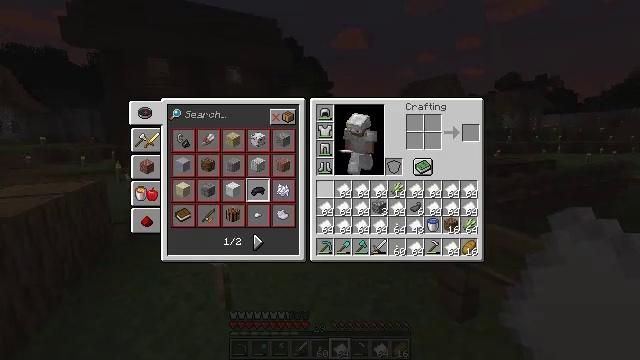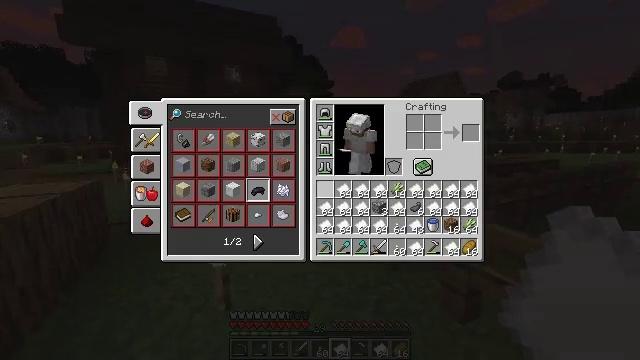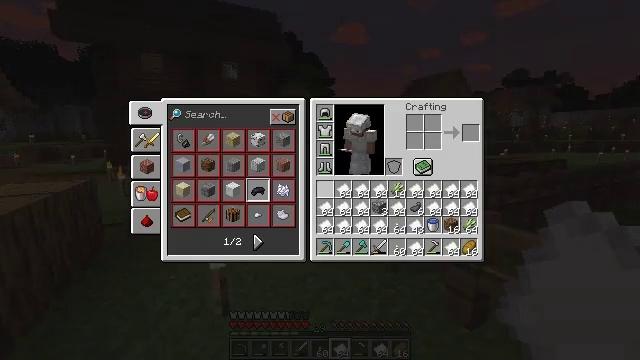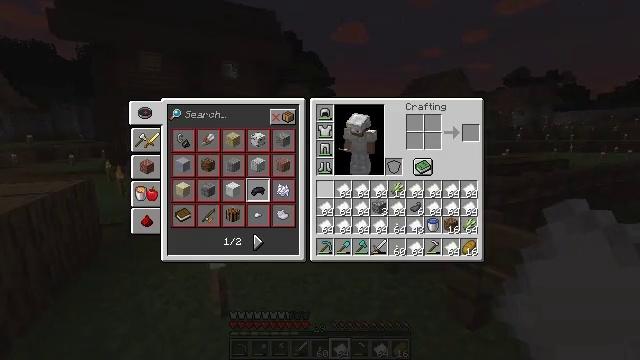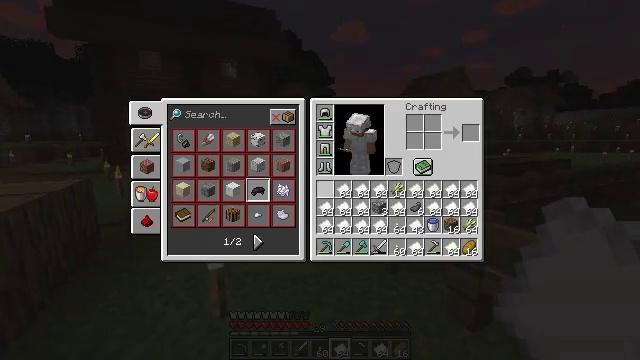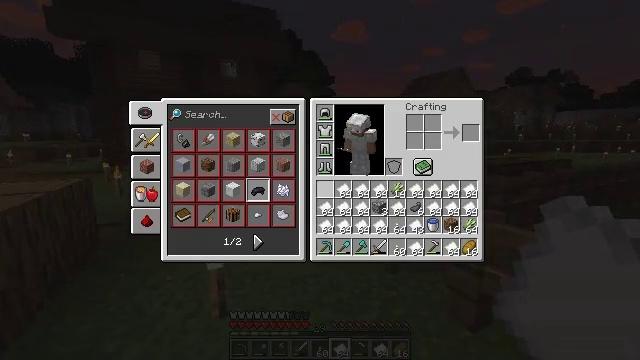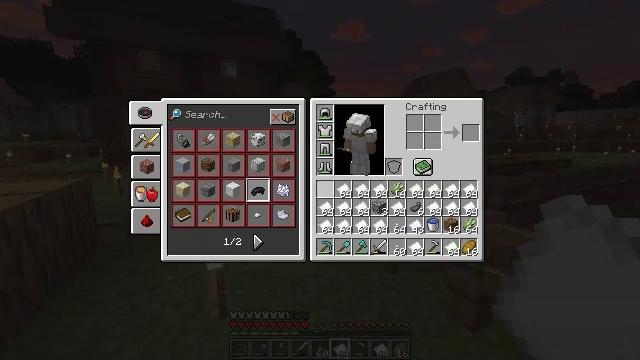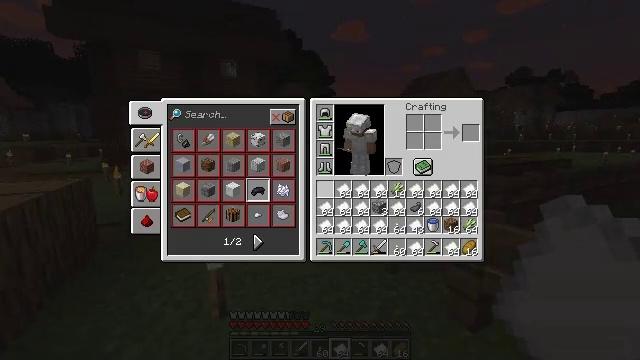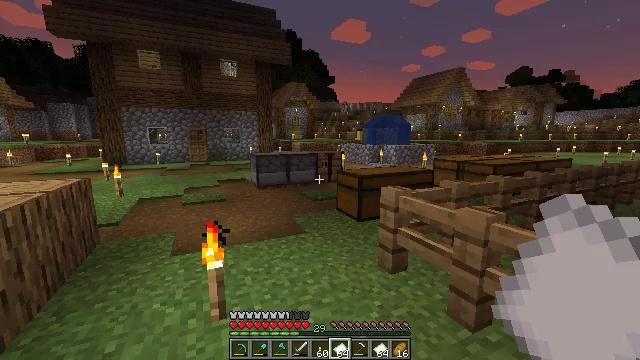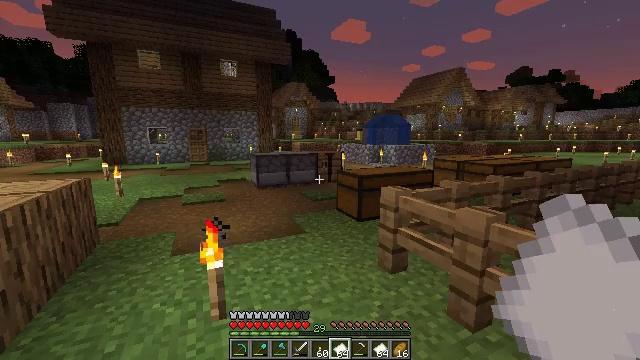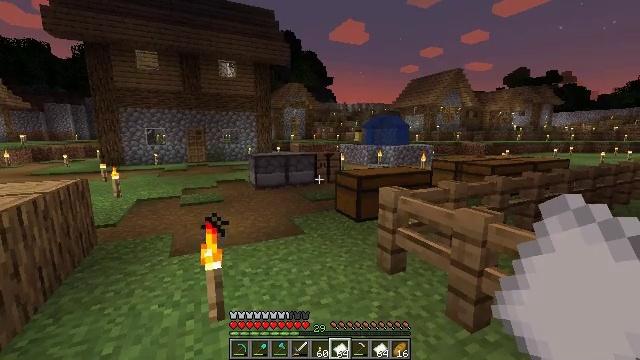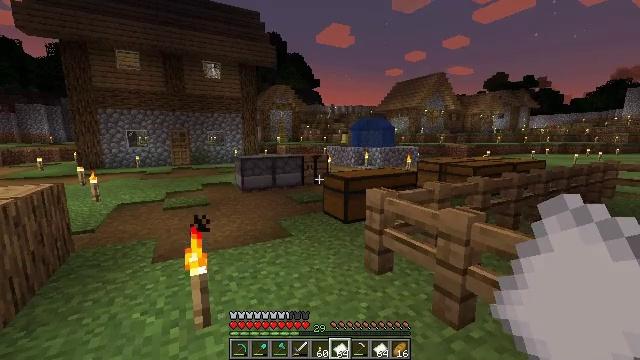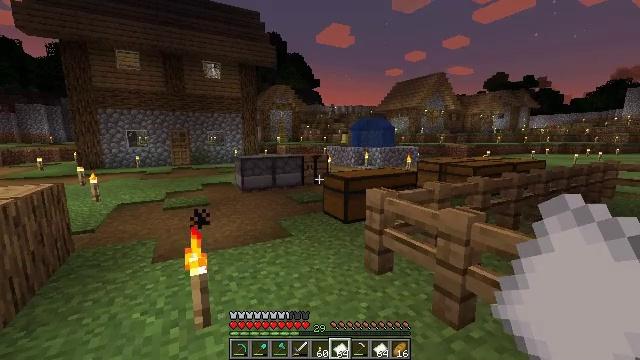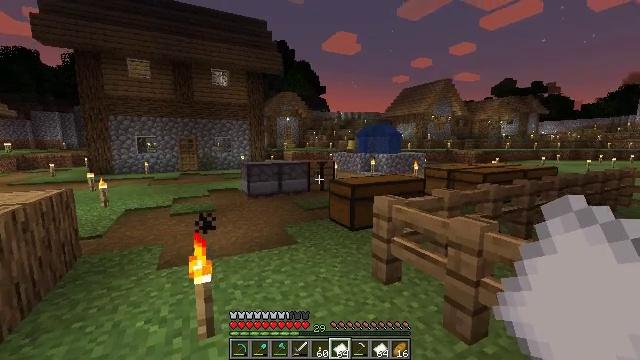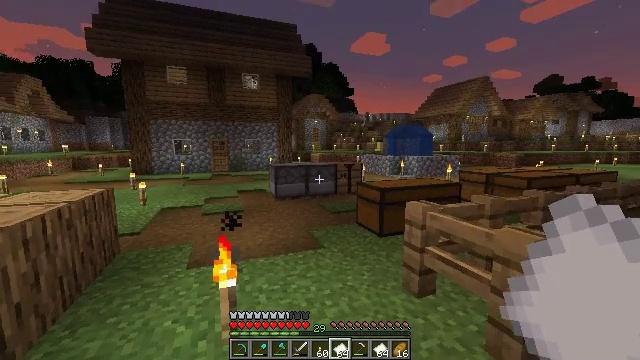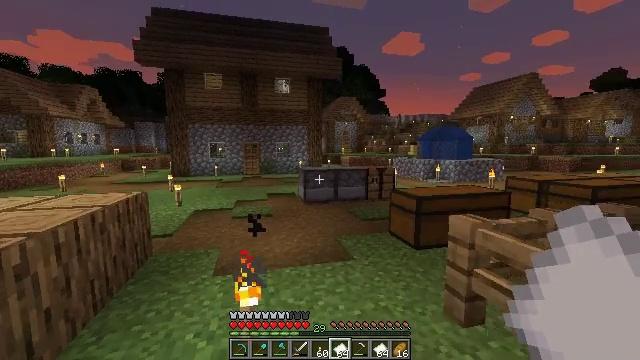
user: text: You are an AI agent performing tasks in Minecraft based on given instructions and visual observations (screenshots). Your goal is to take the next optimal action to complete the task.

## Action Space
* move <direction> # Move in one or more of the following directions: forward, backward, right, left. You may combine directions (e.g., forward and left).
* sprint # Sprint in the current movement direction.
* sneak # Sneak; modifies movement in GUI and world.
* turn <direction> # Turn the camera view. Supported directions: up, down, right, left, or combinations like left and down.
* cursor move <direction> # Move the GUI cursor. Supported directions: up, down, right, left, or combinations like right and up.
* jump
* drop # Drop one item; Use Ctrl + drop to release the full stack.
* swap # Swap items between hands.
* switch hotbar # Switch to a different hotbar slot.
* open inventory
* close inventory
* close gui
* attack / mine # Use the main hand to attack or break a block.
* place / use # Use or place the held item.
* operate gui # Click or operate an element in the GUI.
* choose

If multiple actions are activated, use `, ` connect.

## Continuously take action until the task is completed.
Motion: motion action
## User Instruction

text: Heat cobblestone in the furnace to get stone.
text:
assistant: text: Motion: open inventory
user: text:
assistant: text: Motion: no_op
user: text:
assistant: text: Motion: no_op
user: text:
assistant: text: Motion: no_op
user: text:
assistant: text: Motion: no_op
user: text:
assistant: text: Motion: no_op
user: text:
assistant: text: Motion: no_op
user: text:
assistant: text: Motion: no_op
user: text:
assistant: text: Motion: no_op
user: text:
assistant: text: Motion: no_op
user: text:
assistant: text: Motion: turn right
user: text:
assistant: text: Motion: no_op
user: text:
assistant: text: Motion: move forward, turn left and up
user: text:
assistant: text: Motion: move forward, turn left
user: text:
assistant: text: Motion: move forward, sprint, turn left
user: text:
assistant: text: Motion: move forward, sprint, turn left
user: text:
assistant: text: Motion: move forward, sprint
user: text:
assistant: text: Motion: move forward, sprint
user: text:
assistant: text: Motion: move forward, sprint, turn right
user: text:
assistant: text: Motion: move forward, sprint, turn right
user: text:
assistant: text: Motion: move forward, sprint
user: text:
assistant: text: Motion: move forward, sprint
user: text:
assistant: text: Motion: move forward, sprint
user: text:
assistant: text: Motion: move forward, sprint
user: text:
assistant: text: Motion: move forward, sprint
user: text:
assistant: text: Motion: move forward, sprint
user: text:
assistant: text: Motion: move forward, sprint, turn left
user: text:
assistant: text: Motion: move forward, sprint, turn left
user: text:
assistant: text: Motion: move forward, sprint, turn left
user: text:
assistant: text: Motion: move forward, sprint, turn left